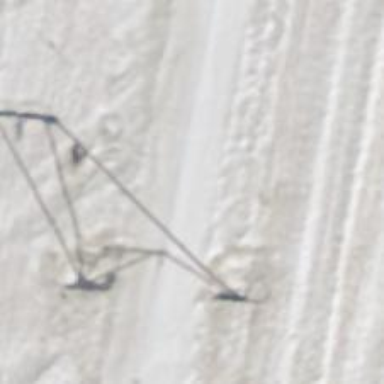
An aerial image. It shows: Pylon for aerialway.